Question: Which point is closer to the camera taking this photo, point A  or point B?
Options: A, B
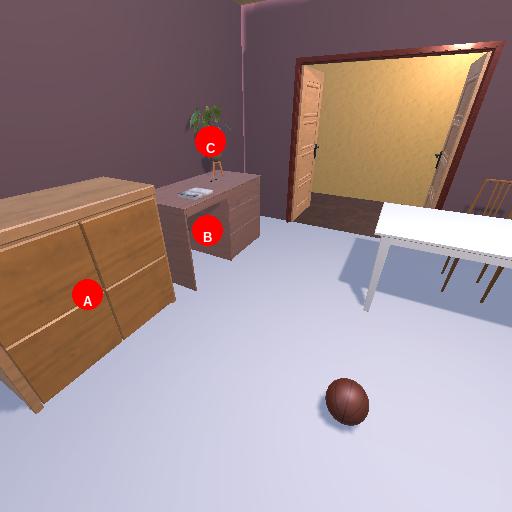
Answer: A